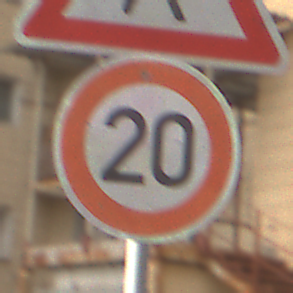
Verkehrszeichen: Geschwindigkeit20
Zusatzzeichen oben: FussgaengerLinks
Umgebung: Outdoor, Urban
Tageszeit: MorningAfternoon
Wetter: Overcast
Licht: Natural
Jahreszeit: NotSpecified
Kontrast: LowContrast